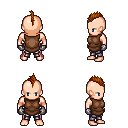
a pixel art fantasy rpg character, male body template, human, light skin, brown tunic, metal pants, brunette mohawk hairstyle, metal gloves, four views (front, back, left, right), 2x2 character sprite sheet, small pixel art, hard edges, no anti-aliasing